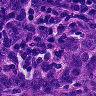
Metastatic tissue present: yes